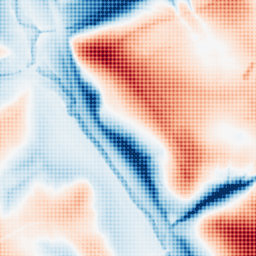
Category: trend_removal
Decomposition family: local_polynomial
Decomposition parameters: window_size: 101
degree: 2
Upsampling method: sinc_hamming
Upsampling parameters: scale: 8
kernel_size: 8
Upsampling scale: 8